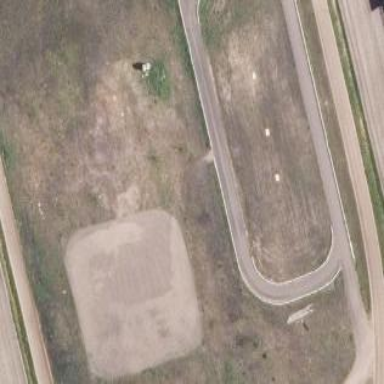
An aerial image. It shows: Horse racing track for leisure and sports.